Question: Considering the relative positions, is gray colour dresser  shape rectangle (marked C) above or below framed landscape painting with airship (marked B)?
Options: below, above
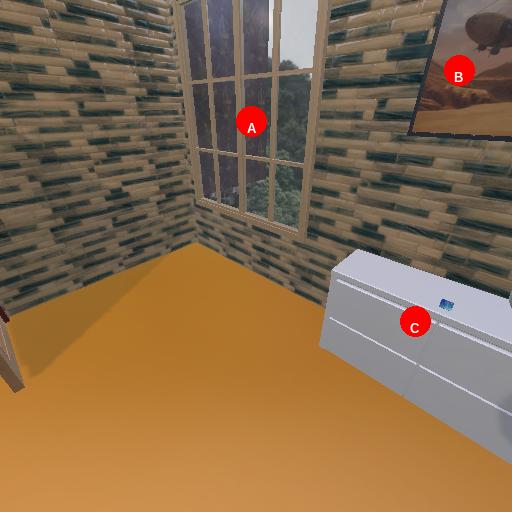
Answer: below